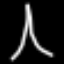
Label: The Eiffel Tower